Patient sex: M
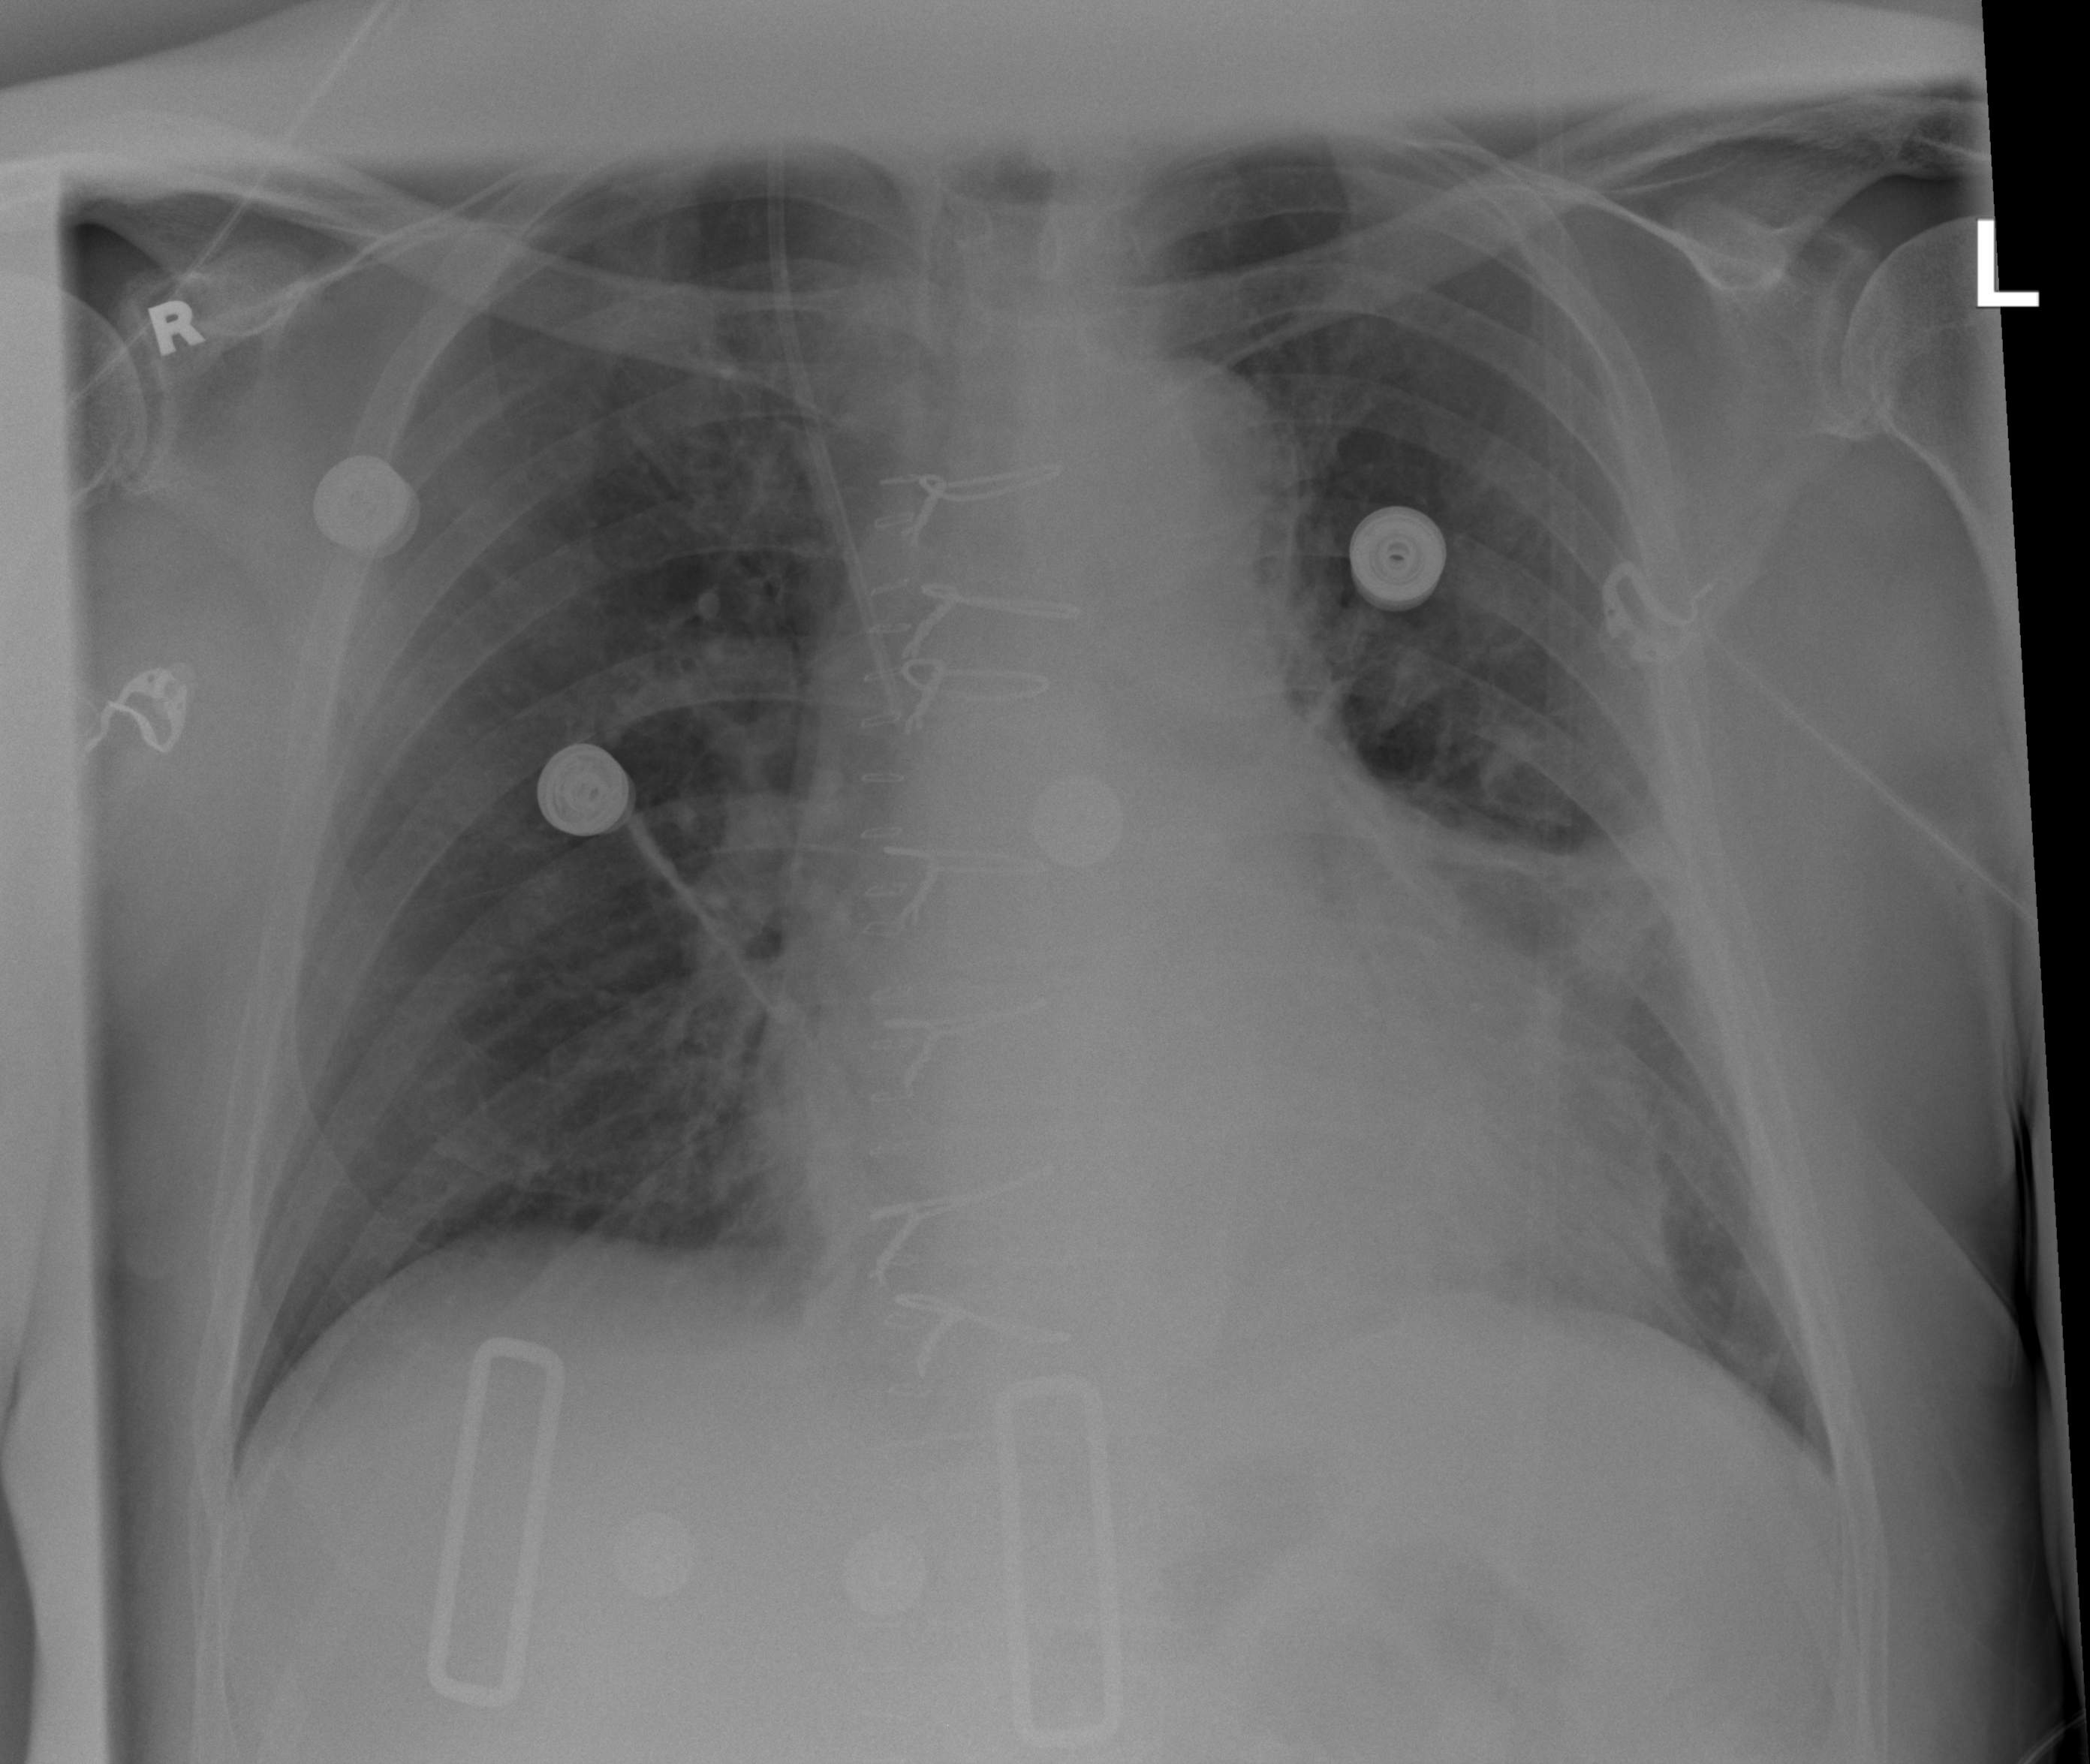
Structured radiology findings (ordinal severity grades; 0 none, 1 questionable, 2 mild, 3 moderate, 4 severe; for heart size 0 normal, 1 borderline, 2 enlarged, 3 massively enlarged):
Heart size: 2
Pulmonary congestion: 2
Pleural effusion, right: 0
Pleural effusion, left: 1
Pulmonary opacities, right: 1
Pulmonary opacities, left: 1
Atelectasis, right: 2
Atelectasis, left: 2